Question: After dragging a button to my scrollview, the window no longer scrolls! If I remove the button, scrolling now works.
Anyone run into this issue before?
'''
//ScrollViewController.h
@property (weak, nonatomic) IBOutlet UIScrollView *scroller;
//ScrollViewController.m
- (void)viewDidLoad
{
[super viewDidLoad];
// Do any additional setup after loading the view.
[self.scroller setScrollEnabled:YES];
[self.scroller setContentSize:CGSizeMake(320, 700)];
}
'''

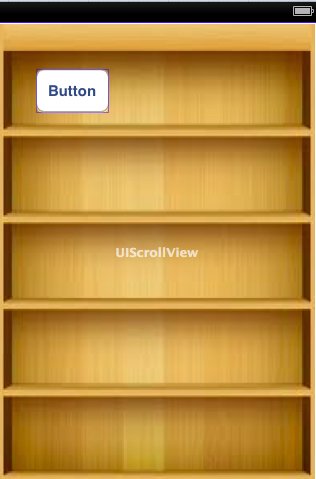
Answer: Actually, it just worked after adding moving the code to viewDidLayoutSubiews.
Can someone explain WHY this works?
'''
- (void)viewDidLayoutSubviews
{
[super viewDidLayoutSubviews];
[self.scroller setScrollEnabled:YES];
[self.scroller setContentSize:CGSizeMake(320, 700)];
}
'''